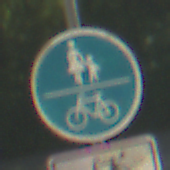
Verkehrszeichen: GemeinsamerGehUndRadweg
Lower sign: EinspurigeFahrzeugeFrei6
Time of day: Midday
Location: Outdoor (RoadRail)
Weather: Clear
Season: NotSpecified
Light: Natural